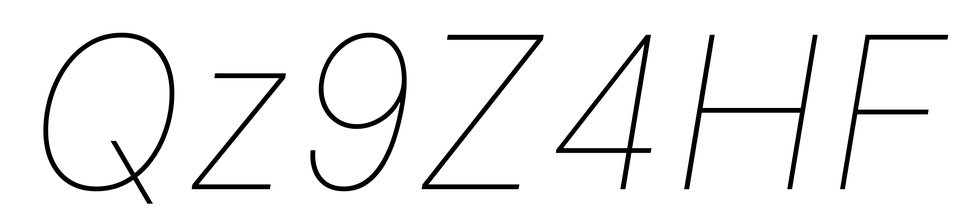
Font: Inter-Italic_Thin_Italic